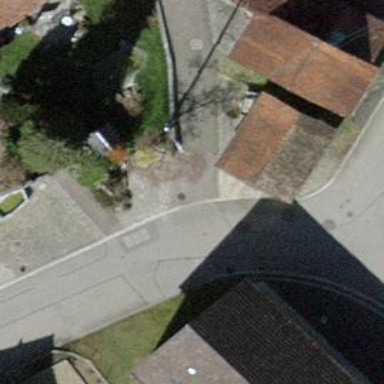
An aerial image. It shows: Residential road with asphalt surface and no sidewalks.